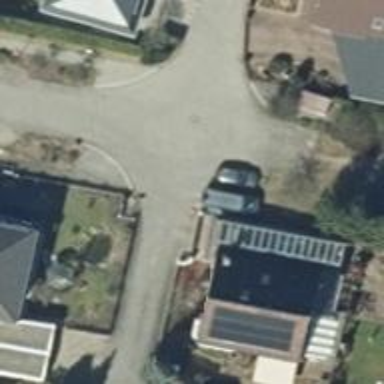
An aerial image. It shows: Turning circle on the road.